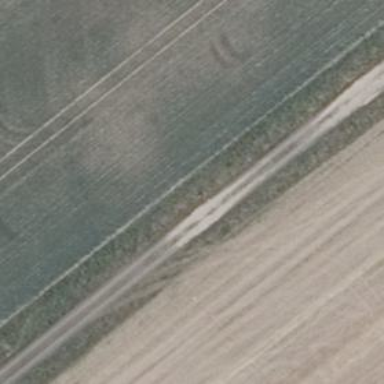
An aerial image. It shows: Track with grass surface categorized as grade4 tracktype.